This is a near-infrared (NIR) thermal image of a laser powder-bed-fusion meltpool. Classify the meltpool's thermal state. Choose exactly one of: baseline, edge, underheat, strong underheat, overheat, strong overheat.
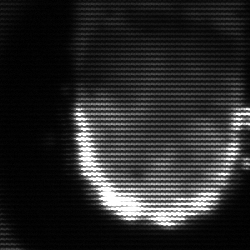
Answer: baseline